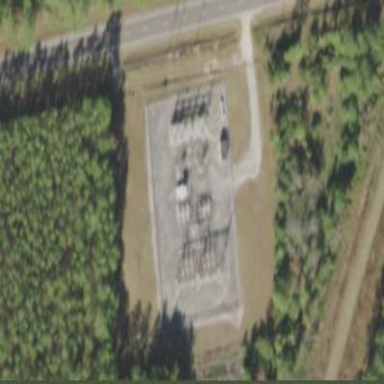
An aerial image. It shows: Distribution level power substation surrounded by fence.